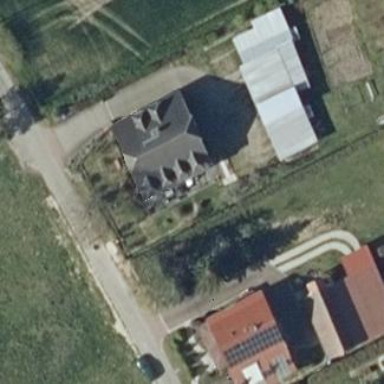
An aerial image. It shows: Simple house.